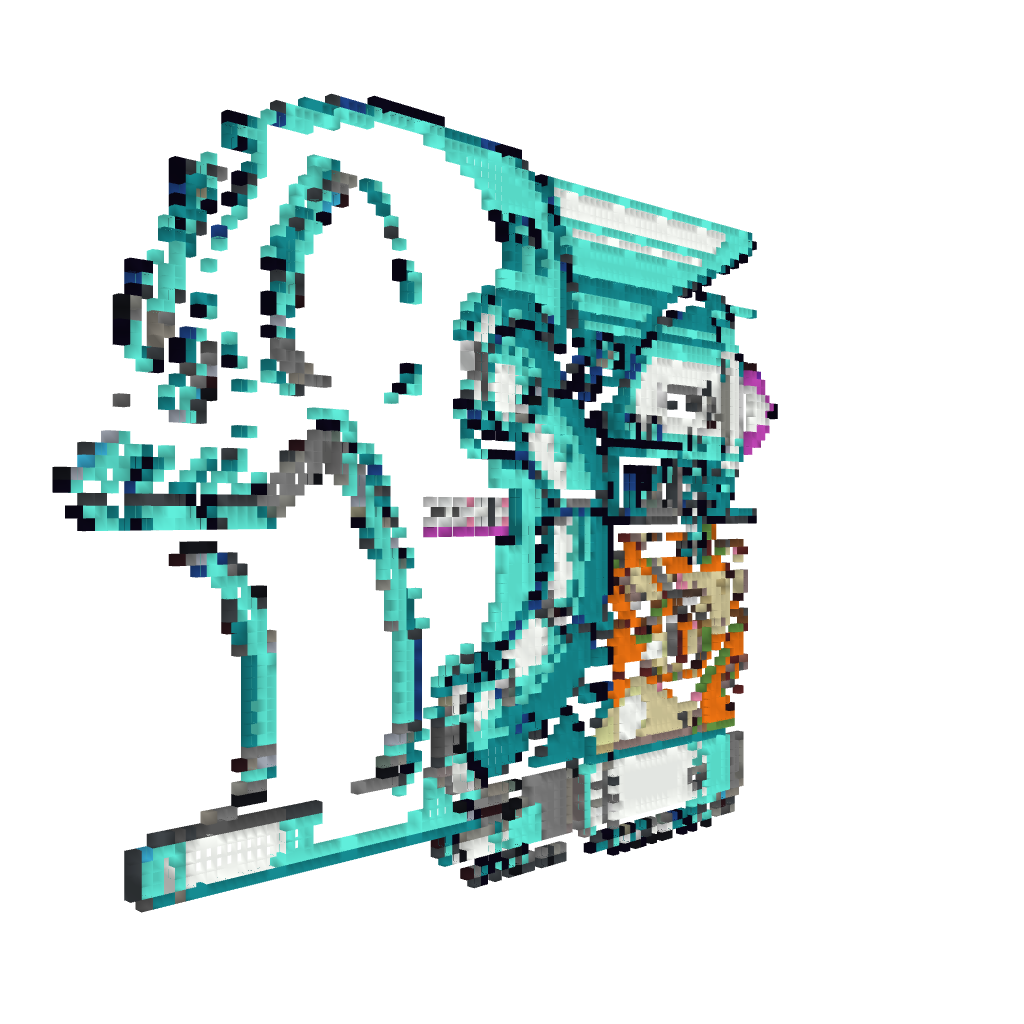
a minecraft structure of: Wily Machine #4 (ErnieCIII)